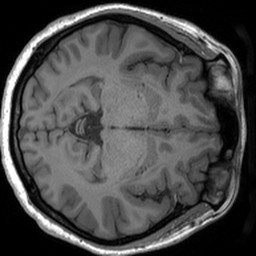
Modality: T1w
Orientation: axial
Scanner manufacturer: siemens
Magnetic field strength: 3 T
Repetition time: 1.54 s
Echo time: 0.00234 s